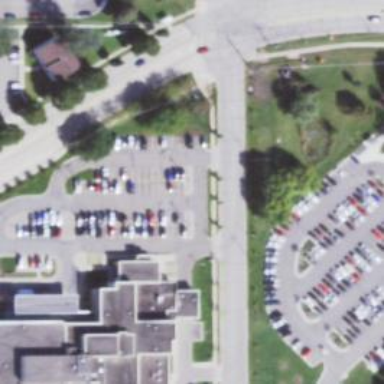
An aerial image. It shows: Asphalt driveway for service vehicles.